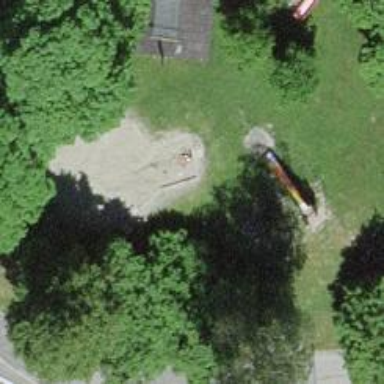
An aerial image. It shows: Playground featuring slide.